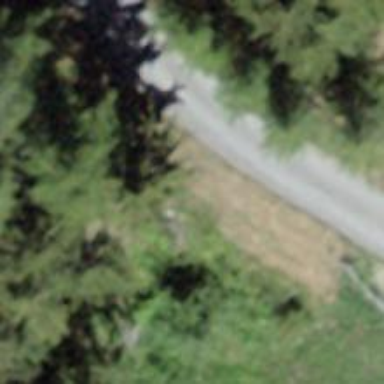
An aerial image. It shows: Unclassified road with asphalt surface.